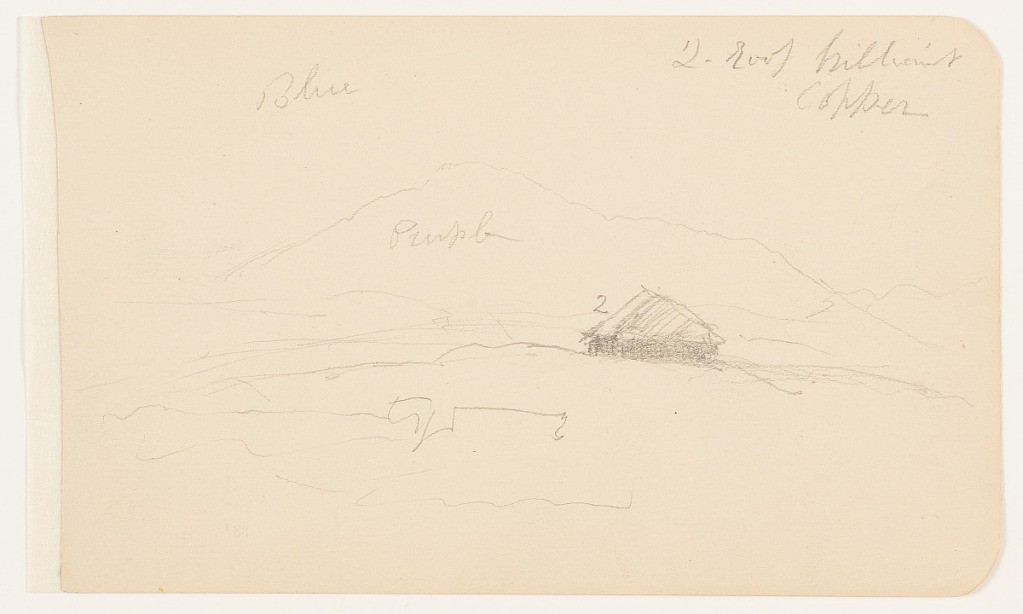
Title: Hut in a Mountain Valley, Mexico
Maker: Frederic Edwin Church, American, 1826–1900
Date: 1890–93
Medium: Graphite on off-white wove paper
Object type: Drawing
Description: Landscape sketch showing a loosely rendered view of a hut in a mountain valley in Mexico. Gently arching, plain-like terrain extends from the foreground and into the middle distance, where a short hut with a conical roof is visible at center right. In the background, an immense and rugged mountain looms over the scene, in an otherwise clear sky.